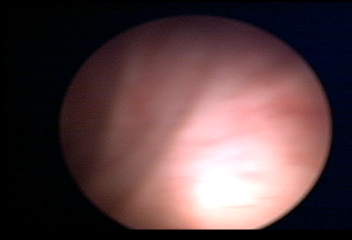
Modality: WLC
Class: Normal mucosa
Bladder cancer association: No